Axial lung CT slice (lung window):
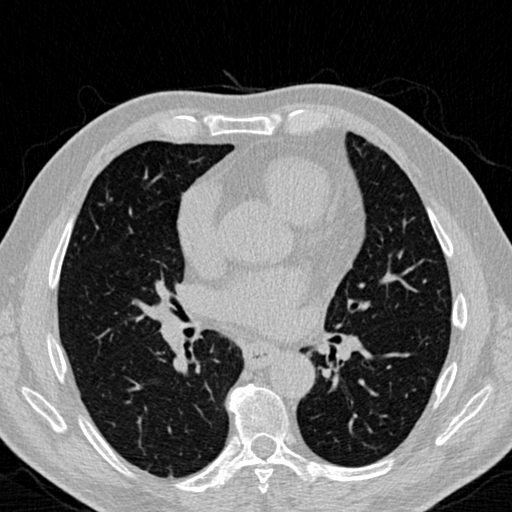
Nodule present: no